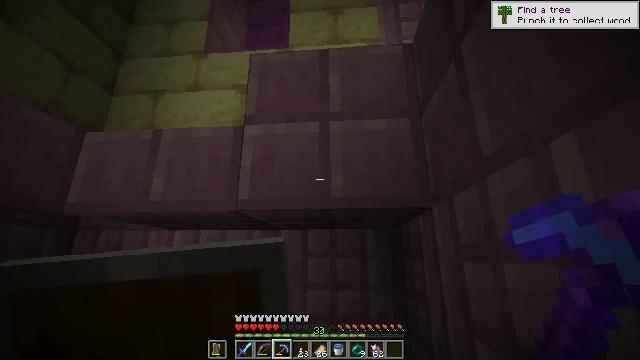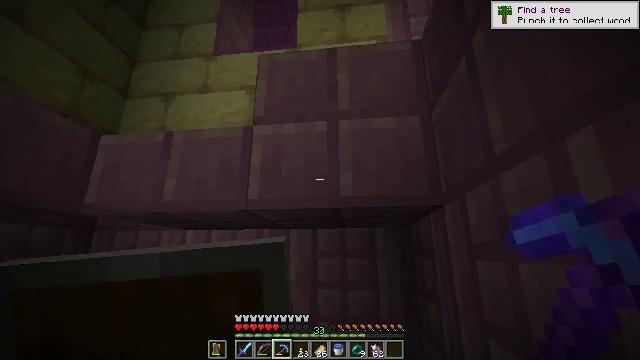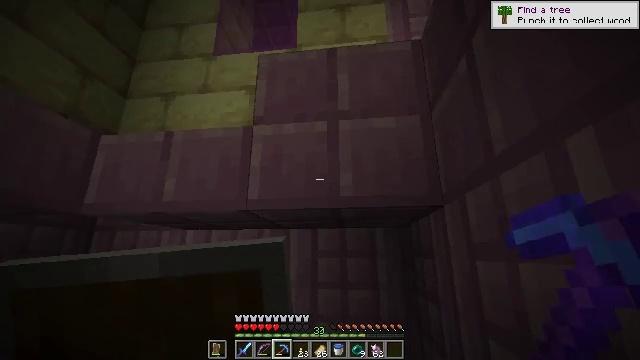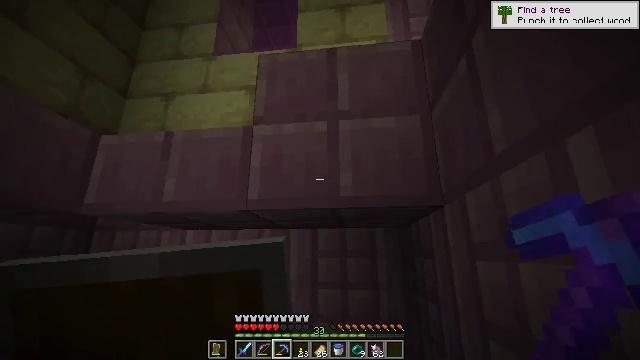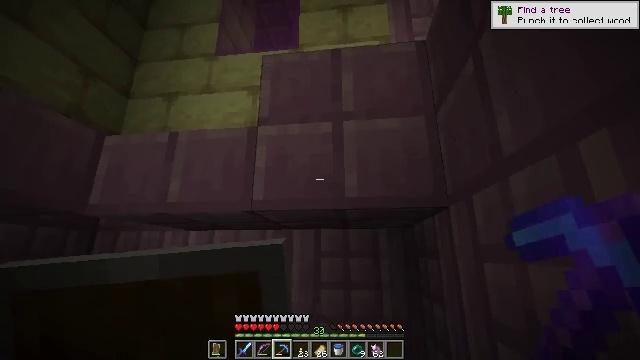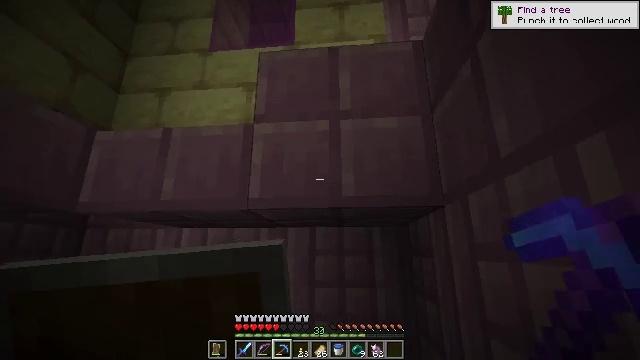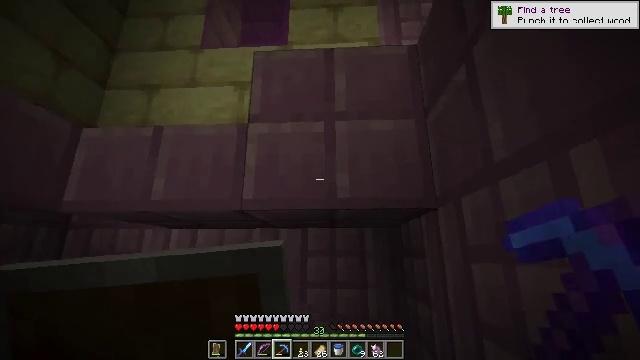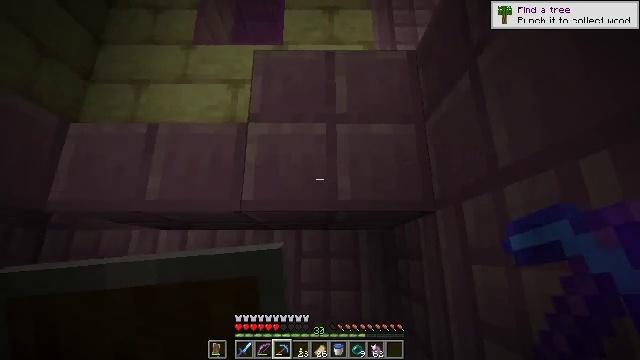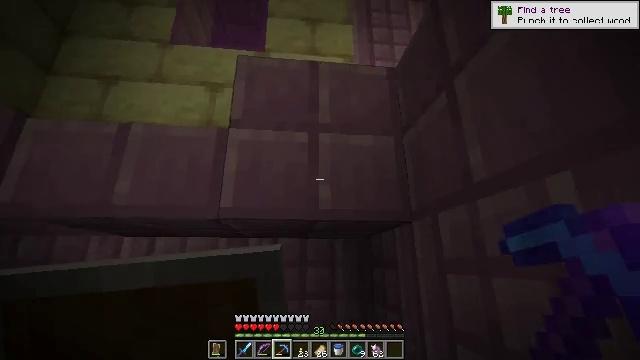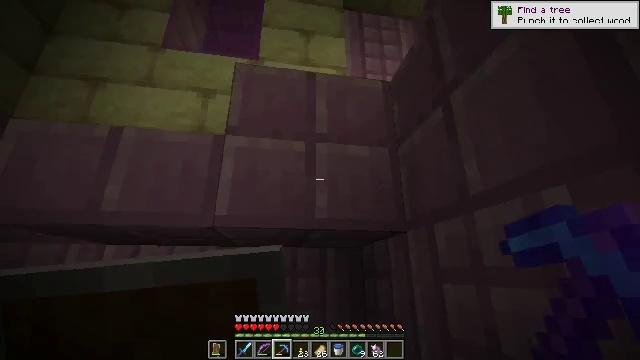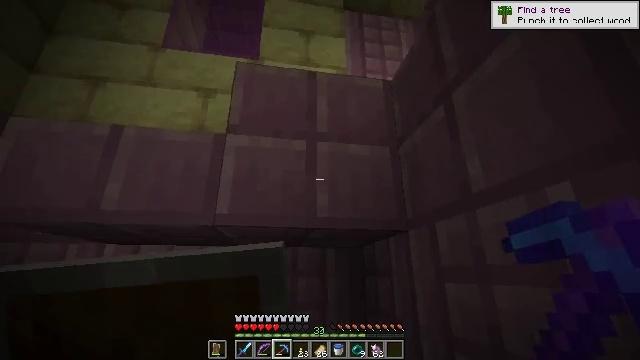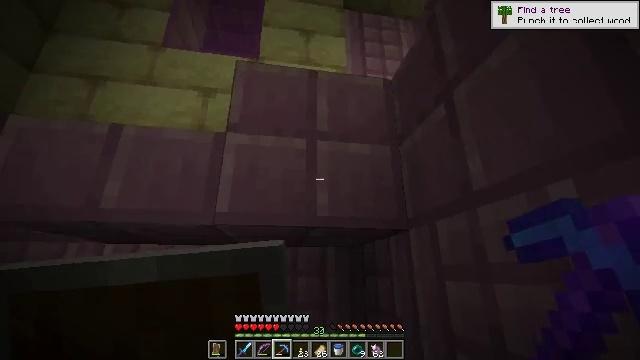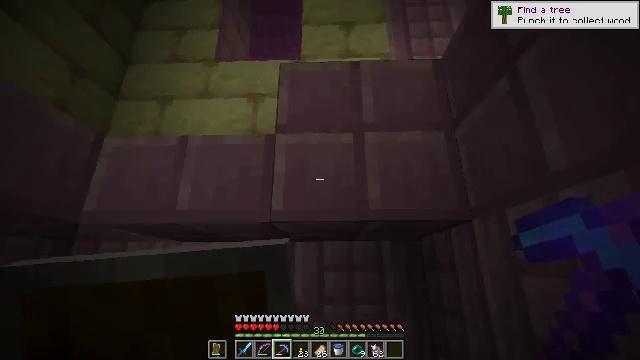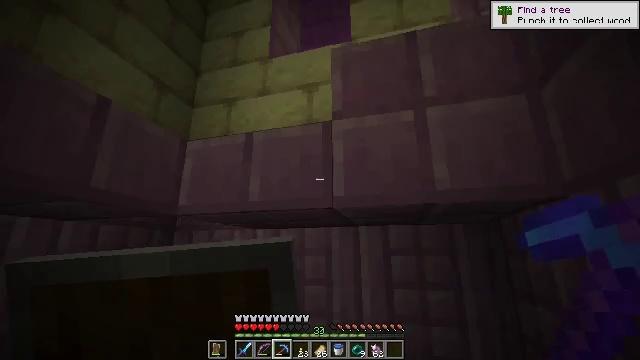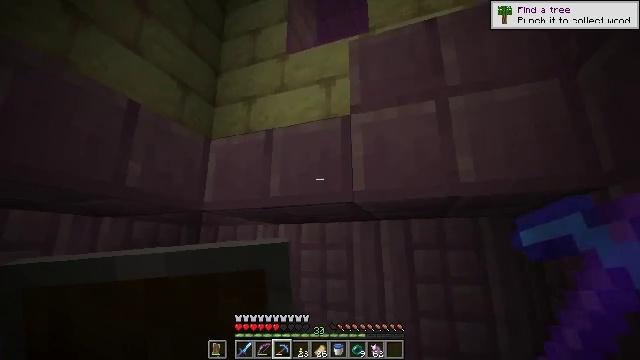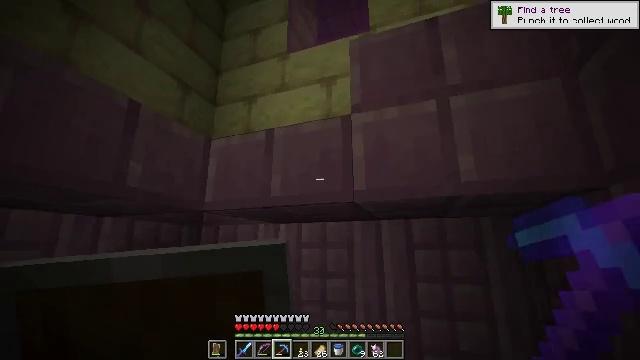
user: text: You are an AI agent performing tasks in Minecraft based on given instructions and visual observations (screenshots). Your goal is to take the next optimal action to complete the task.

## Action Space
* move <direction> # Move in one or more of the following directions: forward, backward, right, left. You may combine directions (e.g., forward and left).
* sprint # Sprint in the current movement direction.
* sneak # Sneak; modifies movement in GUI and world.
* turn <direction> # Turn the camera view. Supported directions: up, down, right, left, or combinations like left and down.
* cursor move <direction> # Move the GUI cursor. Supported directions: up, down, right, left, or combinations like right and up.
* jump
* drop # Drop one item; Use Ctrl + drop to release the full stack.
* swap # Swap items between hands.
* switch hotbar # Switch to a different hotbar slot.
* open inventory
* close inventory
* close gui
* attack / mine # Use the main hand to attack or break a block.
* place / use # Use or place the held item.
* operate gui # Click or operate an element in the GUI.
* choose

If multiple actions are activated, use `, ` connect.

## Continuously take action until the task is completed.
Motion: motion action
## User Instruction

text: Break the purpur block to collect it.
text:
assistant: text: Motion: sneak, turn left
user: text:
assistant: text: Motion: sneak
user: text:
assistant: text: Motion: sneak
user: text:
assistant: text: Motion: move left, sneak
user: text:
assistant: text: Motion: move left, sneak, turn right
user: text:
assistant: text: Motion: move left, sneak, turn right
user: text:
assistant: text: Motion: move left, sneak, turn right
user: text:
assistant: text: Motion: move left, sneak, turn right and up
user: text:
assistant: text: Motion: move left, sneak, turn right and up
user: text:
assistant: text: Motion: move left, sneak
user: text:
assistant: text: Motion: move left, sneak
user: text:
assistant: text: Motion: move left, sneak, turn left and down
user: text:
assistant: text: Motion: move left, sneak, turn left and down
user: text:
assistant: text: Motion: move left, sneak, turn left and down
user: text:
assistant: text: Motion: move left, sneak
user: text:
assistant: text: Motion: move left, sneak, turn down
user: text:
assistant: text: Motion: sneak
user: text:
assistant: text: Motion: sneak
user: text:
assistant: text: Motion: sneak
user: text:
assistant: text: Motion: sneak
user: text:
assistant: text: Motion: sneak
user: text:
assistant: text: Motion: sneak, turn up
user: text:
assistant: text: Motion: sneak, turn up
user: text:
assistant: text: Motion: sneak
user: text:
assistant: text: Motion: sneak
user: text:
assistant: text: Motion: sneak, turn left and down
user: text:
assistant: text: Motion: sneak, turn left
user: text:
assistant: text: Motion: sneak
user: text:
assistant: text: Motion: sneak
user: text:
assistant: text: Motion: sneak